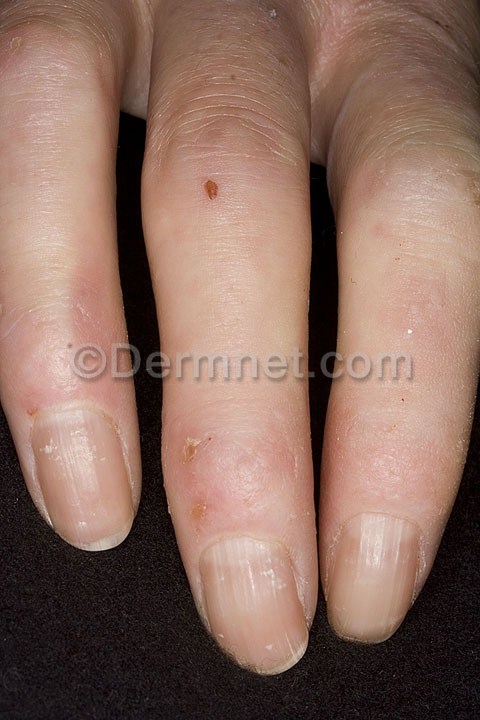
Disease: Lupus and other Connective Tissue diseases